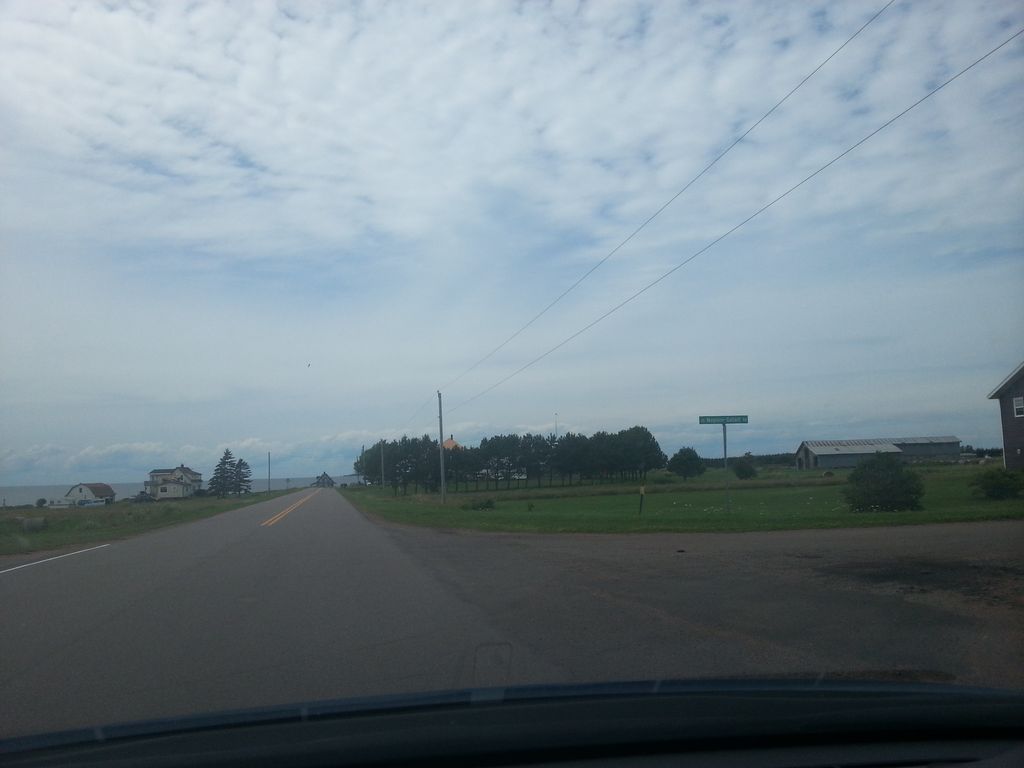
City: charlottetown